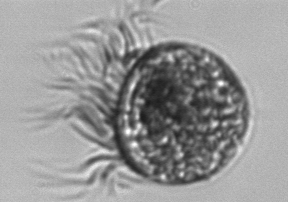
Label: Pelagostrobilidium